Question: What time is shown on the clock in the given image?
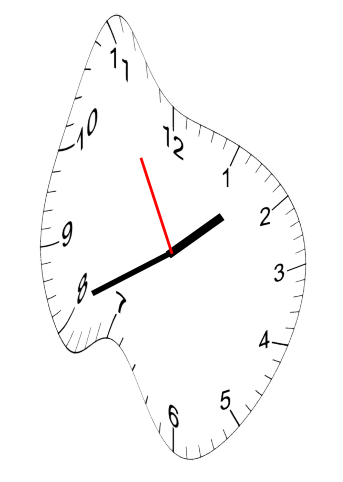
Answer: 01:40:55